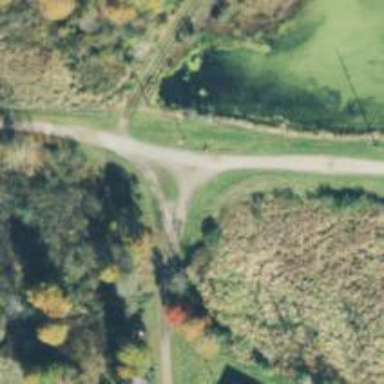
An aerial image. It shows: Bridleway.